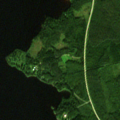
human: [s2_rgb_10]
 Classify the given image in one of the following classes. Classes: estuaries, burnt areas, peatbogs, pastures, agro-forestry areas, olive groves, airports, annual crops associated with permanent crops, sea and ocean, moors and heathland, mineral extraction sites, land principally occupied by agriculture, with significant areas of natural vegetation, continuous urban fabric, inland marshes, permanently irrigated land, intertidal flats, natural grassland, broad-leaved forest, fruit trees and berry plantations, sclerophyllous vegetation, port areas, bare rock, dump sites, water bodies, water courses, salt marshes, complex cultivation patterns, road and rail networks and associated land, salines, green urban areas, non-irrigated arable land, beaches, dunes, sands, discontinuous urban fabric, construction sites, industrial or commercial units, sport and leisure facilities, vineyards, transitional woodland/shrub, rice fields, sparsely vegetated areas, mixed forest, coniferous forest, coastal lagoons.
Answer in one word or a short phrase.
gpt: mixed forest, water bodies